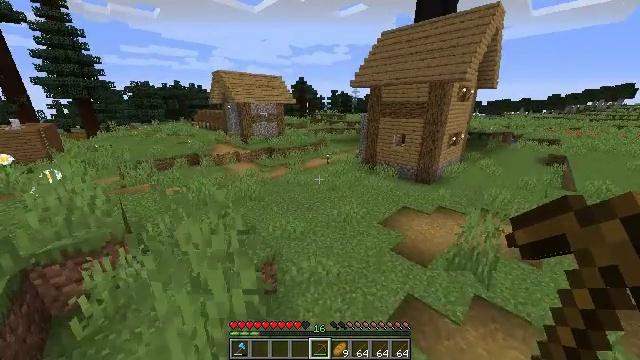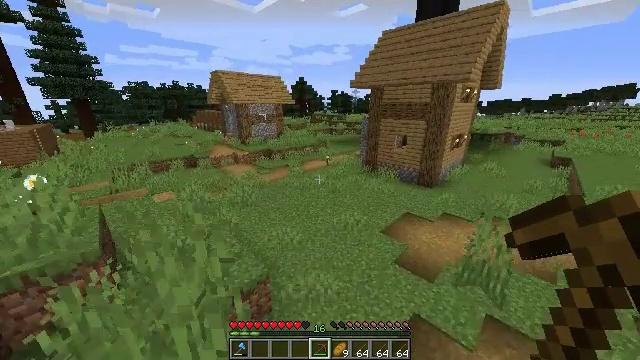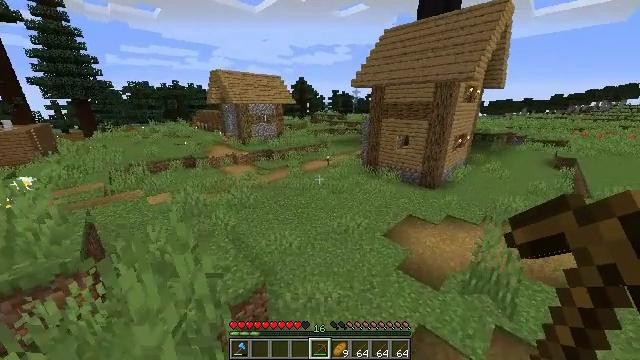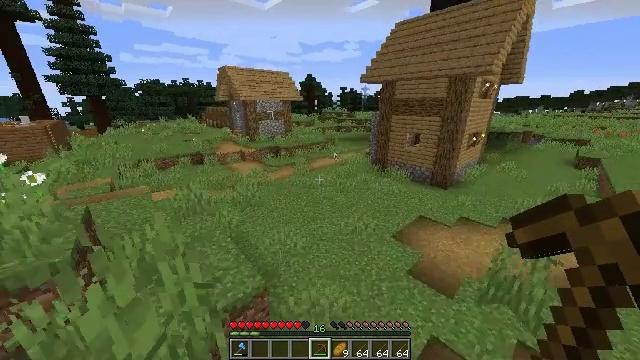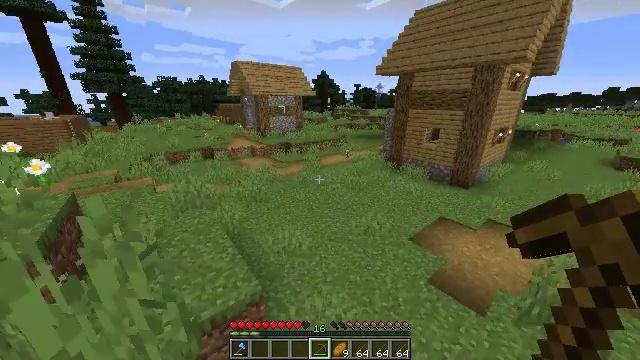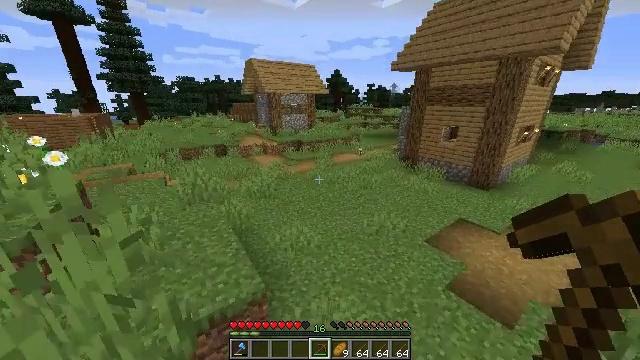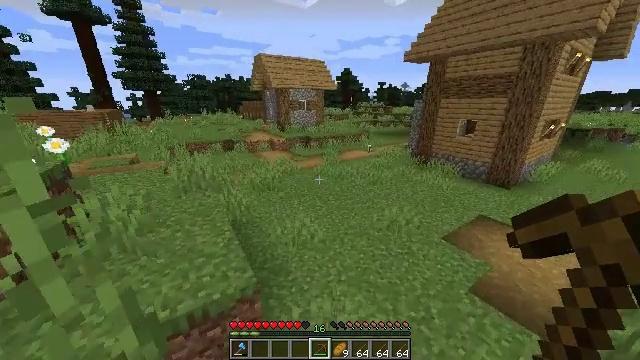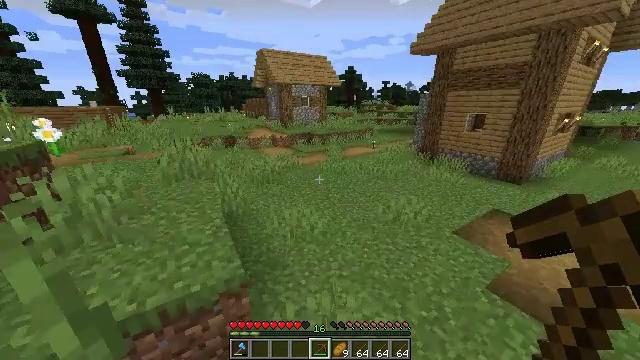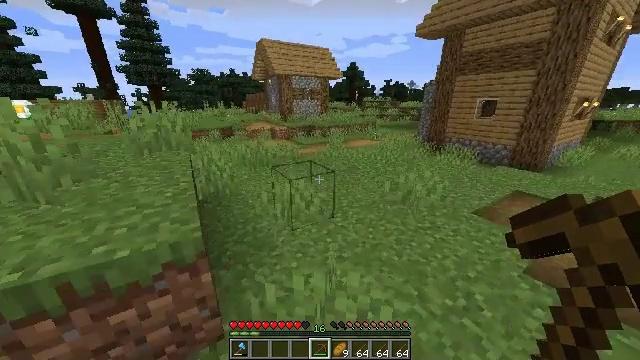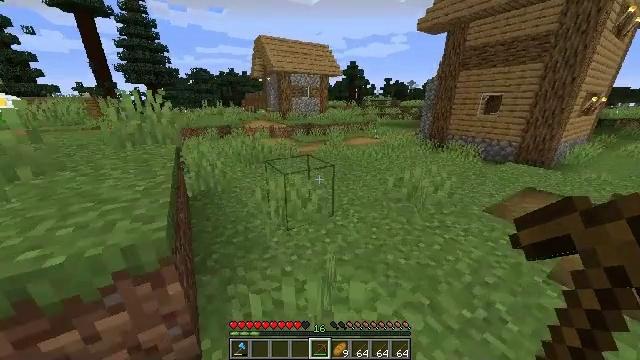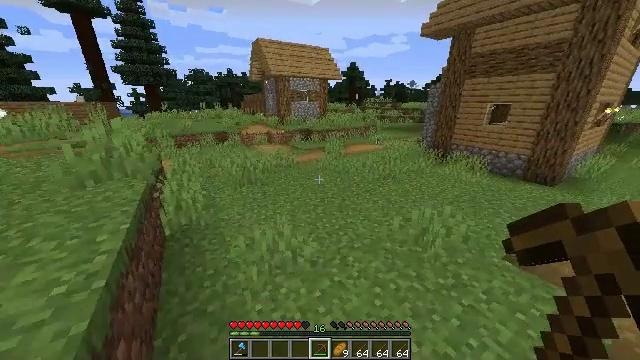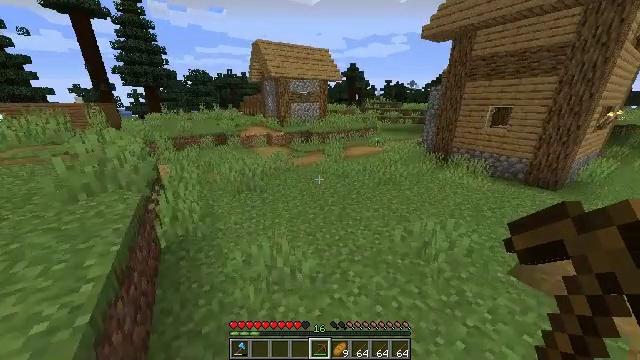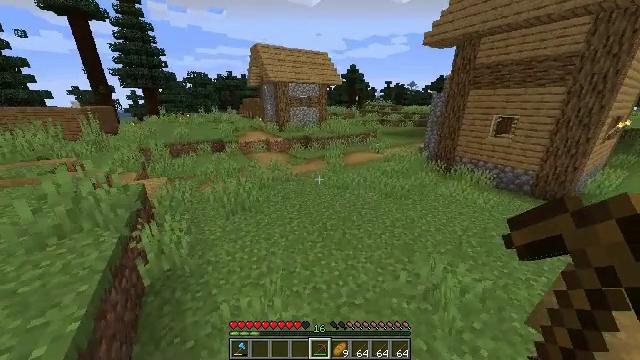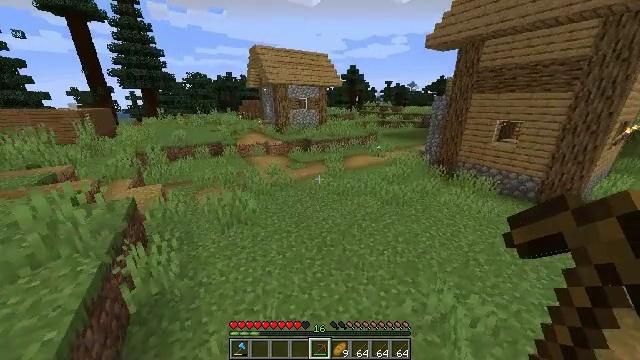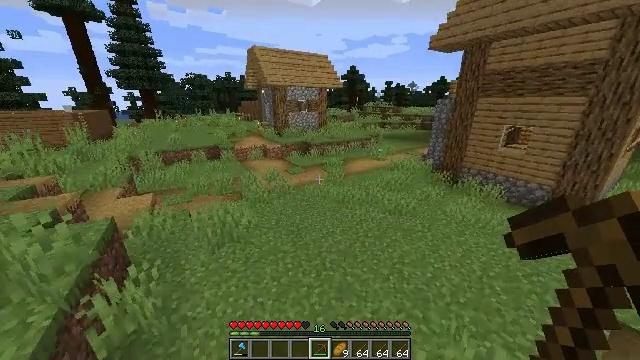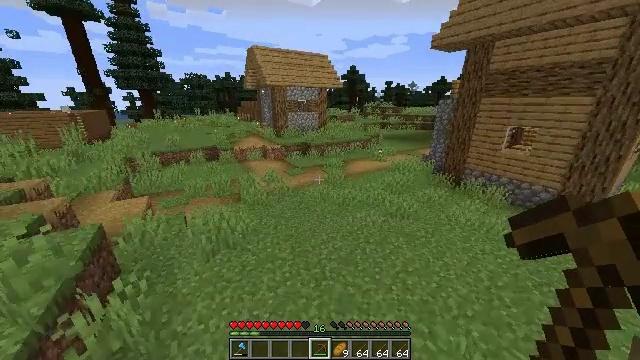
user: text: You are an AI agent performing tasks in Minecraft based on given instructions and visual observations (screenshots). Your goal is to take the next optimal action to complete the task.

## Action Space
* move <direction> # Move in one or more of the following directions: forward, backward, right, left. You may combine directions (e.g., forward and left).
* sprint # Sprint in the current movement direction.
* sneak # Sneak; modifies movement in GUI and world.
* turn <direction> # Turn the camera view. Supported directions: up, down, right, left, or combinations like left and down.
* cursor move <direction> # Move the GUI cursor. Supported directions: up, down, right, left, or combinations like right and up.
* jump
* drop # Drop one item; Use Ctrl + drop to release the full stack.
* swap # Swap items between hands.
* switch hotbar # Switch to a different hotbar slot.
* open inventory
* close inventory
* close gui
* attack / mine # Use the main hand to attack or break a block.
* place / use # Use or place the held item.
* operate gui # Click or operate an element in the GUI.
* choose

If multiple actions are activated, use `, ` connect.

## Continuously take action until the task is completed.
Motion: motion action
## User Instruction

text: Mine the netherrack in the Nether.
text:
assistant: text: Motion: move forward, sprint, jump
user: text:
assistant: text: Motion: move forward, sprint, jump
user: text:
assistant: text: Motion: move forward, sprint, turn left, jump
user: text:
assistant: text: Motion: move forward, sprint, turn left, jump
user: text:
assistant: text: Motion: move forward, sprint, turn left, jump
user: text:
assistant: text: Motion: move forward, sprint, turn left, jump
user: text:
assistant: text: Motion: move forward, sprint, jump
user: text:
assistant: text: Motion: move forward, sprint, jump
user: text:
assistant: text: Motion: move forward, sprint, jump
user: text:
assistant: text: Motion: move forward, sprint, jump
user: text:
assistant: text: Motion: move forward, sprint, jump
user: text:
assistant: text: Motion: move forward, sprint, jump
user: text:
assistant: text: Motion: move forward, sprint, jump
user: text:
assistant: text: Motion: move forward, sprint, jump
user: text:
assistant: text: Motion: move forward, sprint, jump
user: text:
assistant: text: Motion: move forward, sprint, jump
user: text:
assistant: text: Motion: move forward, sprint, jump
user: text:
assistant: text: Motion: move forward, sprint, jump
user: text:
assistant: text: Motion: move forward, sprint, jump
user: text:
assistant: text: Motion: move forward, sprint, jump
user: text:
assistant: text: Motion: move forward, sprint, jump
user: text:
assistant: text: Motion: move forward, sprint, jump
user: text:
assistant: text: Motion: move forward, sprint, jump
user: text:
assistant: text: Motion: move forward, sprint, jump
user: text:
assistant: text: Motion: move forward, sprint, turn left, jump
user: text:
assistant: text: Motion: move forward, sprint, turn left, jump
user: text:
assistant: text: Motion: move forward, sprint, turn left, jump
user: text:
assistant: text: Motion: move forward, sprint, turn left, jump
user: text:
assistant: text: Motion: move forward, sprint, jump
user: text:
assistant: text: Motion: move forward, sprint, turn right and up, jump